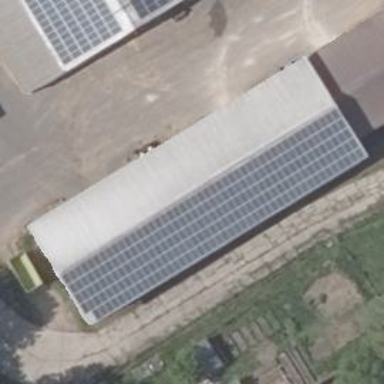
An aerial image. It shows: Solar-powered generator using photovoltaic technology. This small installation generates electricity through solar photovoltaic panels.